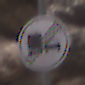
Verkehrszeichen: EndeUeberholverbotKraftfahrzeuge
Umgebung: Outdoor, Urban
Tageszeit: Midday
Wetter: PartlyCloudy
Licht: Natural
Jahreszeit: NotSpecified
Kontrast: MediumContrast